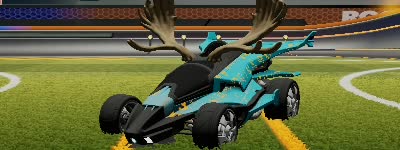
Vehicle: aftershock